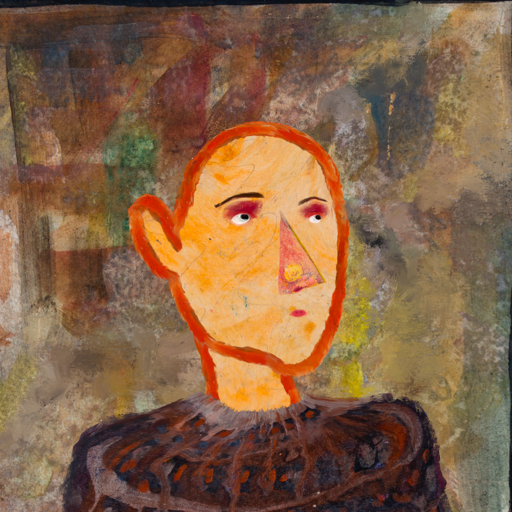
Background: Mosgoul, Head And Neck Side: Experience, Face Side: Irani, Bust: Hypocrite, Hair Side: Blank, Head Accessory: Blank, Second Necklace: Blank, Necklace: Blank, Baby: Blank